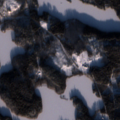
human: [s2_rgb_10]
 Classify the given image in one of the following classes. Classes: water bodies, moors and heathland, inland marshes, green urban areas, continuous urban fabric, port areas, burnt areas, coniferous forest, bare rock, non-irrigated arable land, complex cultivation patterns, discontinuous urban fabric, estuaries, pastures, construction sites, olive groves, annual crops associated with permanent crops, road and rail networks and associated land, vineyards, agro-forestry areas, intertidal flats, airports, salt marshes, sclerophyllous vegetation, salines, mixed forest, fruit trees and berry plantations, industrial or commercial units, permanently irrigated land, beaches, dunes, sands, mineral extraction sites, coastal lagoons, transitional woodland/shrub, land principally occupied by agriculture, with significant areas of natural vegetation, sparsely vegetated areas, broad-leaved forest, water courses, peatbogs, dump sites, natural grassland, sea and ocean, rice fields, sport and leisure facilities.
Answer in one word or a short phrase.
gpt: coniferous forest, mixed forest, water bodies